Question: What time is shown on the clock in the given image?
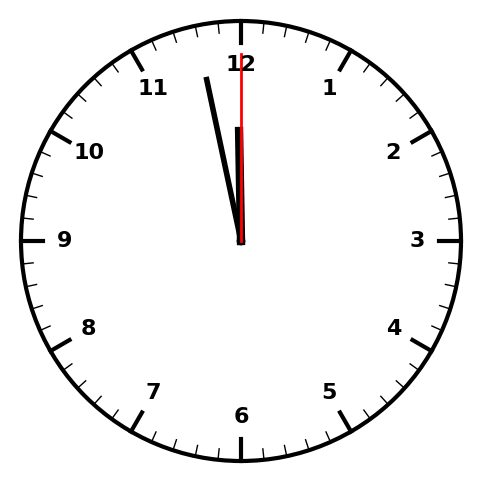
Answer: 11:58:00